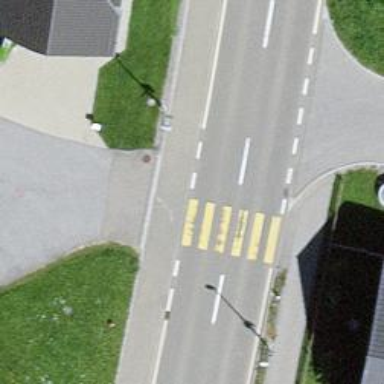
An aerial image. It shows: Uncontrolled road crossing with markings.